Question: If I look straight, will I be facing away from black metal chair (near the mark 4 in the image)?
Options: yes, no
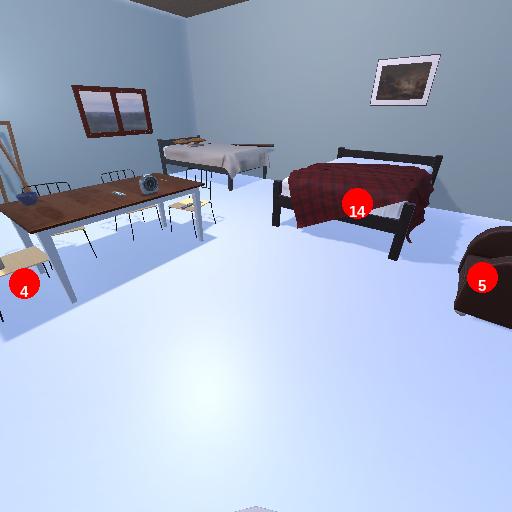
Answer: yes